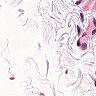
Metastatic tissue present: no